Question: I am a complete novice when it comes to excel. I have a workbook that has 2 similar worksheets. Worksheet 1 is my master worksheet had more data. Both worksheets has 2 columns, Request No and Time.
'''
Worksheet 1
Request No. | Time
1234 | 27
7890 | 67
Worksheet 2
Request No. | Time
1234 | 27
7890 | 60
'''
I want to compare worksheet 1 Request no. with worksheet 2 request no. and time column against each request no.
Thanks in advance
EDIT : I want to display the result in last column if it matches or not?
Hello Tim, I have added the image, I have changed the variables and range in VlookUp formula, but it doesn't work?
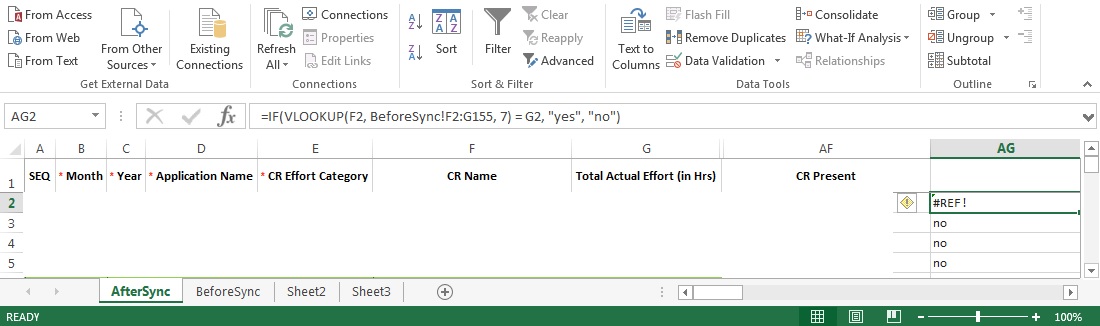
Answer: The 'VLOOKUP' function should do the trick. Here is a screen capture showing you how you can do this:

Enter the following formula into 'C2':
'''
=IF(VLOOKUP(A2, Sheet2!A2:B3, 2) = B2, "yes", "no")
'''
This assumes that your second worksheet contains the same layout as the screen capture for the first worksheet which I have above. You may also have to adjust the range of the 'VLOOKUP' if you more than 2 rows in your actual data set.